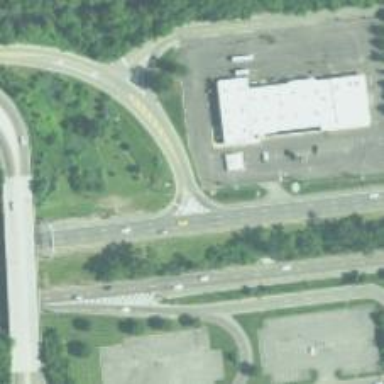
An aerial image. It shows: Trunk link highway.